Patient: sex F, age 60
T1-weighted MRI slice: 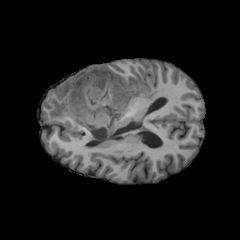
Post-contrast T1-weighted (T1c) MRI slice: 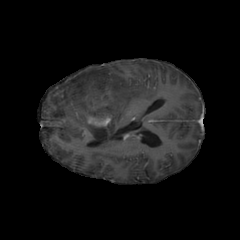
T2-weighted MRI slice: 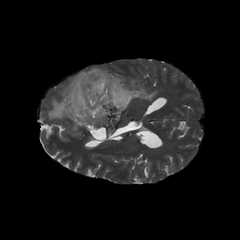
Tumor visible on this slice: yes
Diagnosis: Astrocytoma, IDH-mutant
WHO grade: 3